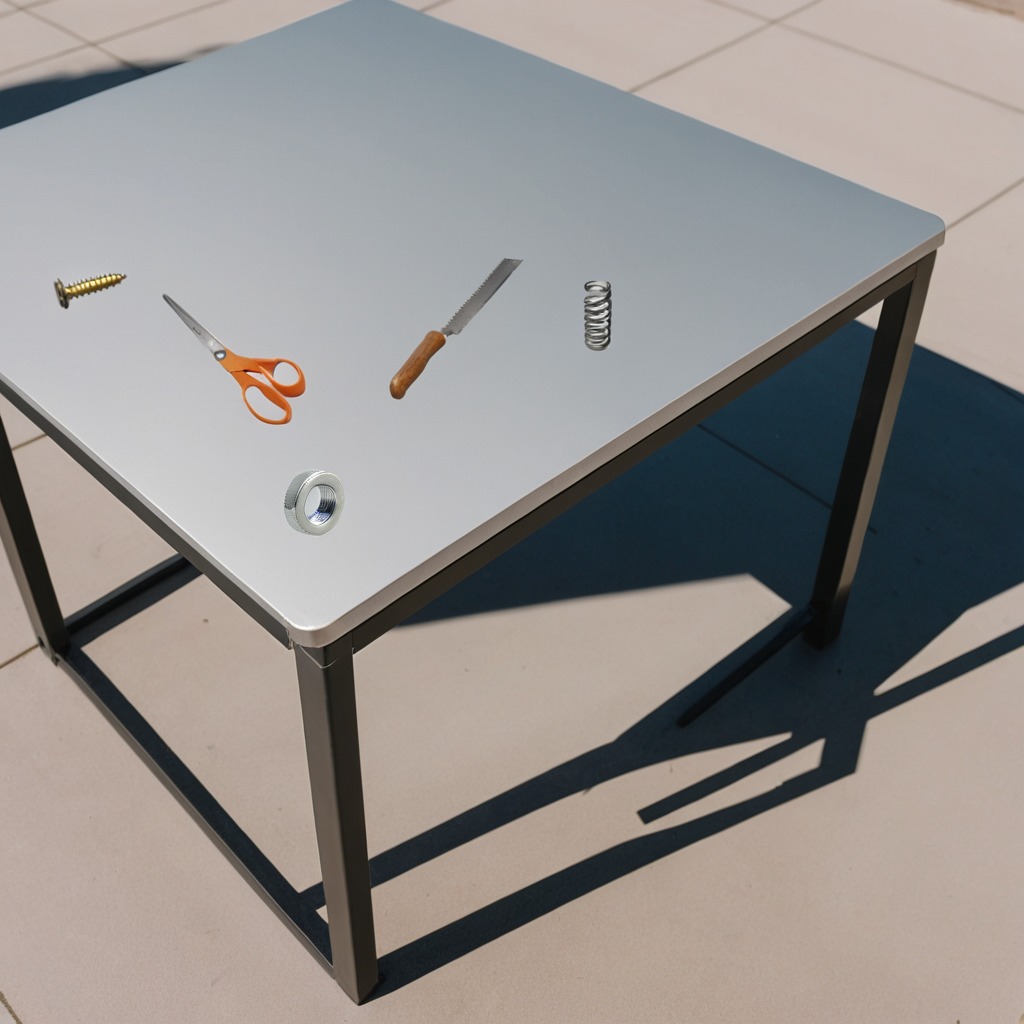
A metal machine screw, a coiled metal spring, a handheld metal saw, a metal nut, and a pair of scissors are lying on the utility table.